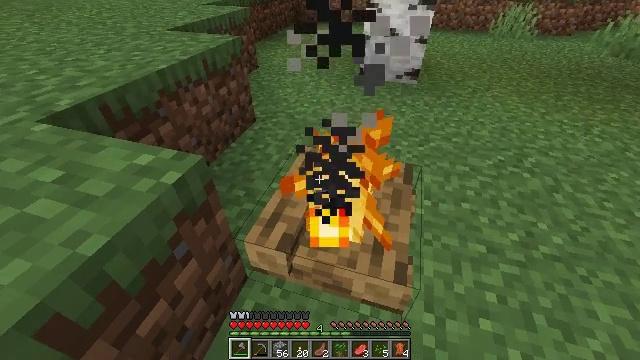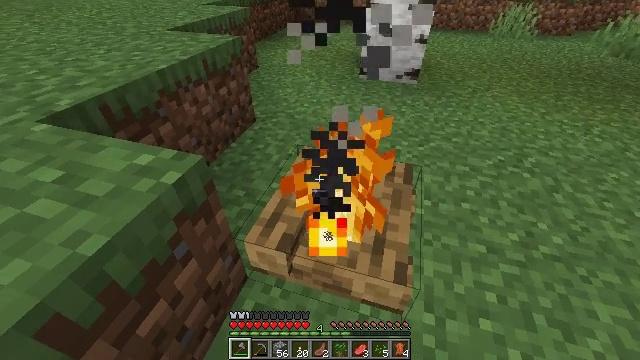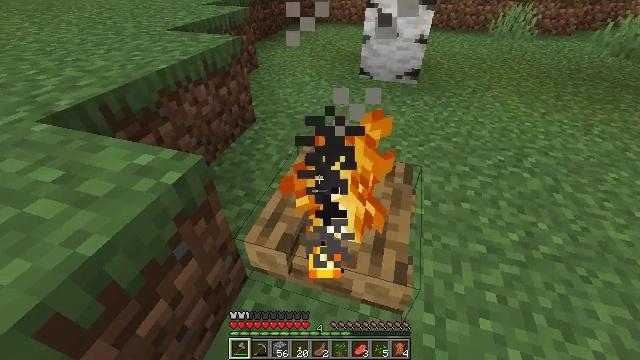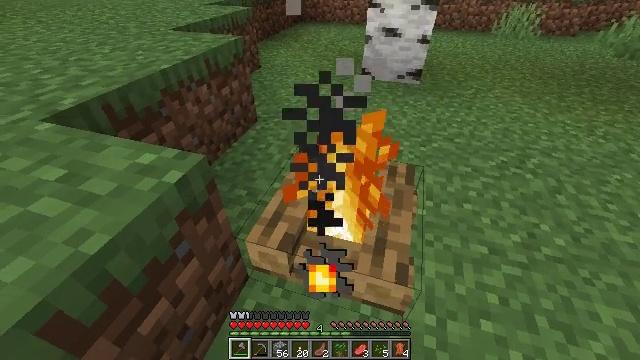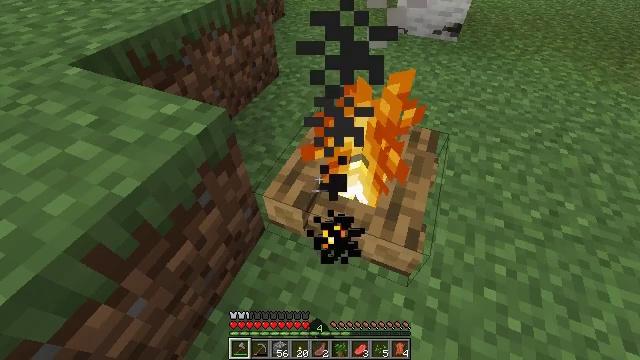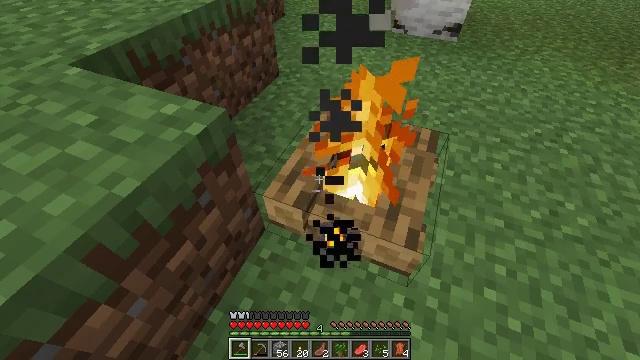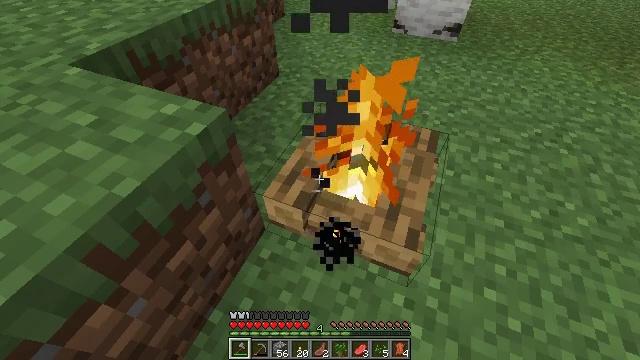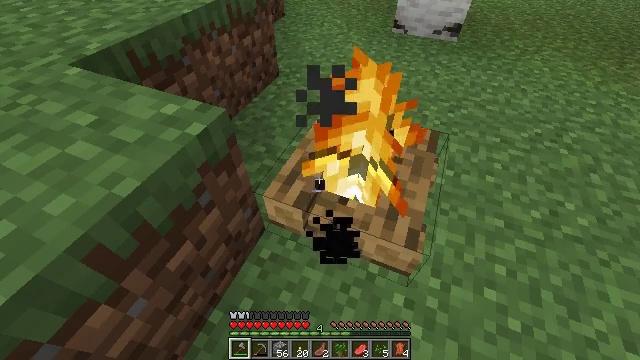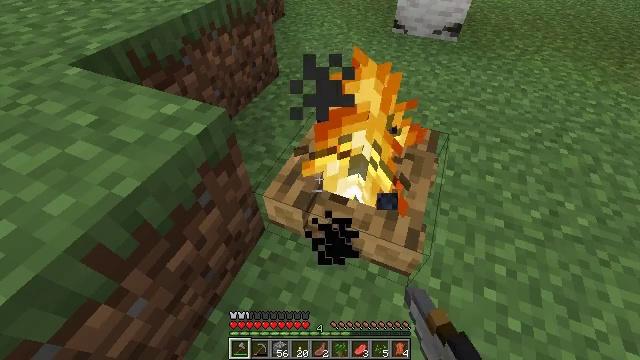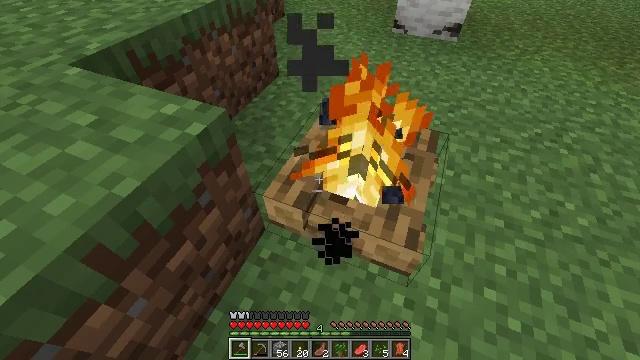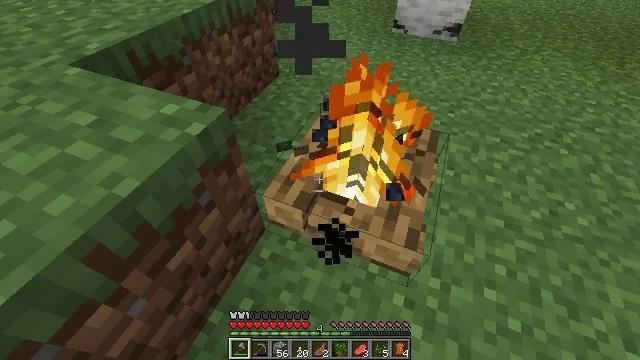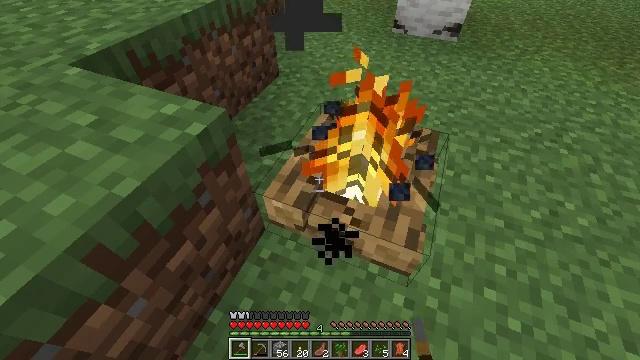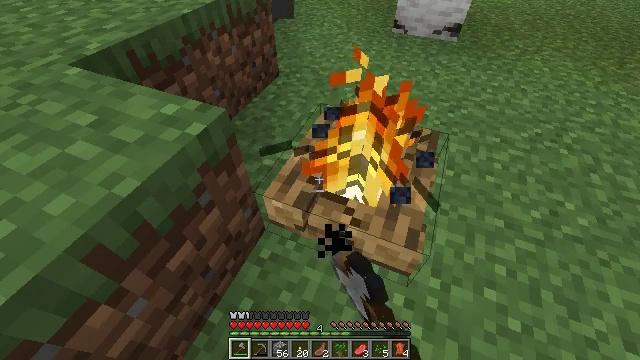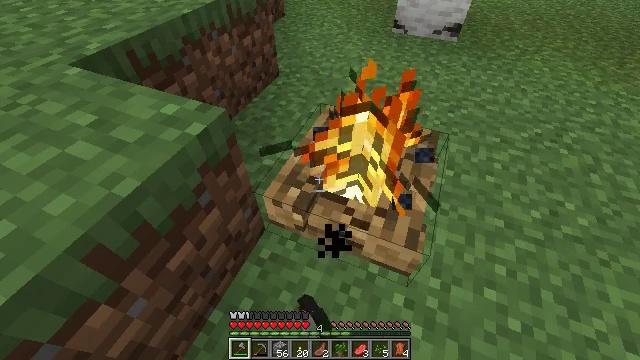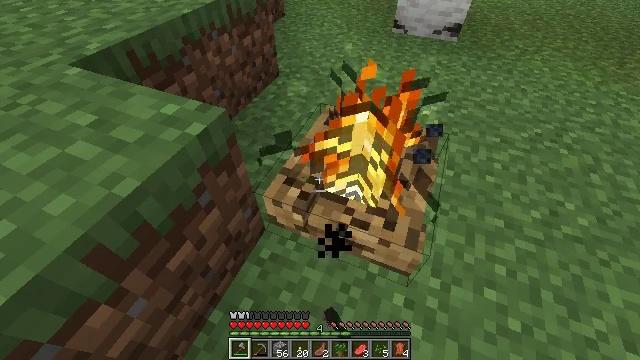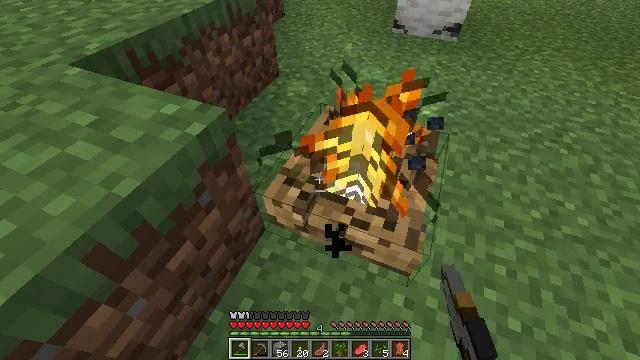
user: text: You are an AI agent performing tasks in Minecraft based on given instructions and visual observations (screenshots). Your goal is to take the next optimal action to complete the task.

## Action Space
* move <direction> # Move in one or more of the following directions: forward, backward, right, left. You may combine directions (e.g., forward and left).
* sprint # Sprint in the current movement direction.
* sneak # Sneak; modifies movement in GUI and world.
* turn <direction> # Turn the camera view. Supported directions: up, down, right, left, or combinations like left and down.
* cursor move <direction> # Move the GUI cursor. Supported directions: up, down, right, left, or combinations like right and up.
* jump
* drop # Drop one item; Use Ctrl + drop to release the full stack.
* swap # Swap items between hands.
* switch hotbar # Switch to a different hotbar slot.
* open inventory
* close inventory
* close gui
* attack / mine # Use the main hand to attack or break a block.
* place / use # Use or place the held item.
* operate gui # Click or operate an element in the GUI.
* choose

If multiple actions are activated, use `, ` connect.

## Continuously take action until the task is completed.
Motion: motion action
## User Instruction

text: Disassemble the campfire for reuse.
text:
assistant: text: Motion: no_op
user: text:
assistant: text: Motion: no_op
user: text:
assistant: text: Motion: attack / mine
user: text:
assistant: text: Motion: turn left and down, attack / mine
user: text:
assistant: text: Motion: attack / mine
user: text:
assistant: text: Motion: attack / mine
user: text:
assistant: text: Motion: attack / mine
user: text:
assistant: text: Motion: attack / mine
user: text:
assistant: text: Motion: attack / mine
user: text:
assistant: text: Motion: attack / mine
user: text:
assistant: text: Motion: attack / mine
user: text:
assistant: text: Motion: attack / mine
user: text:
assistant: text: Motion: attack / mine
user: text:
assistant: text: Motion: attack / mine
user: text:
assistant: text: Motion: attack / mine
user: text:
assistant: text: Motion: attack / mine
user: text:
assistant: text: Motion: attack / mine
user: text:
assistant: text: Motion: attack / mine
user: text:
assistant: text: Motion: attack / mine
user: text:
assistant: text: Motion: attack / mine
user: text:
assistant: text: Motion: attack / mine
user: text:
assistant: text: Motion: attack / mine